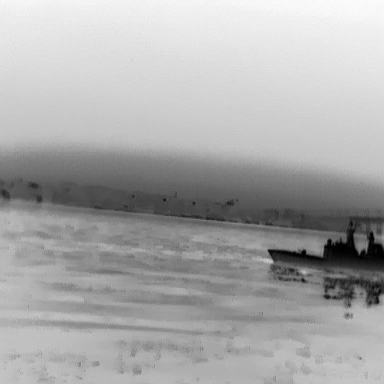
There is a warship in the infrared image.